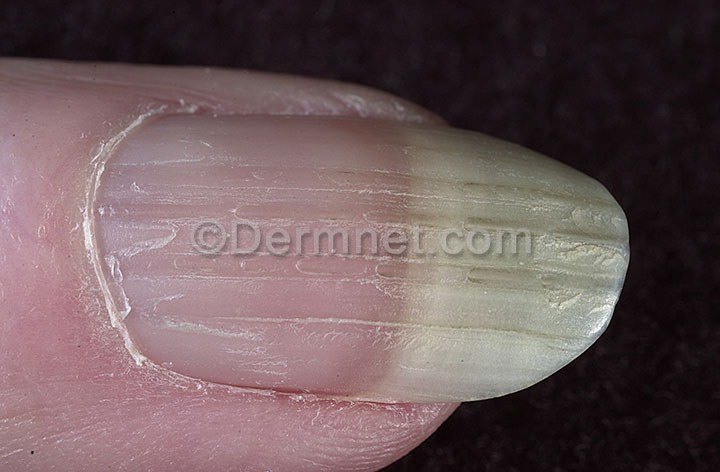
Disease: Nail Fungus and other Nail Disease